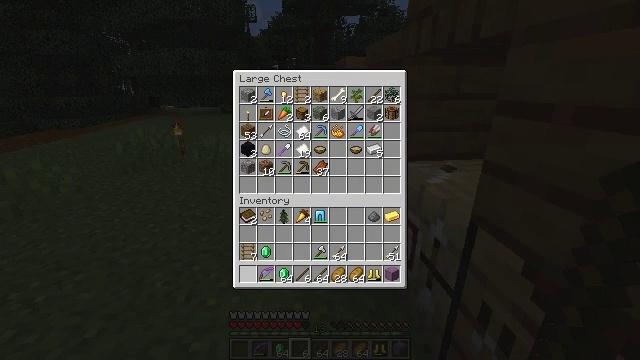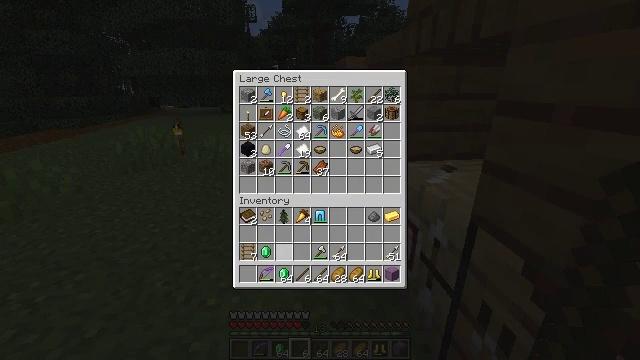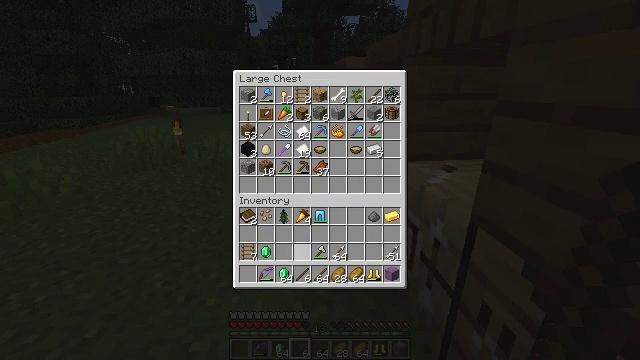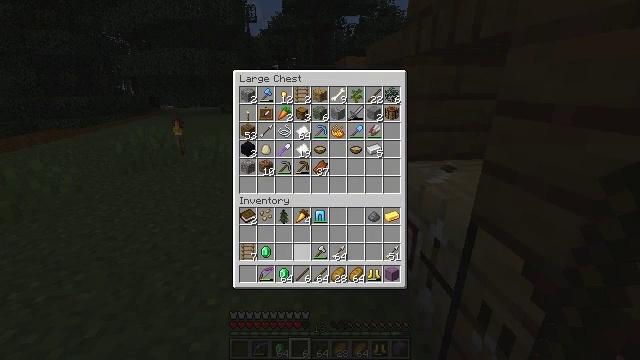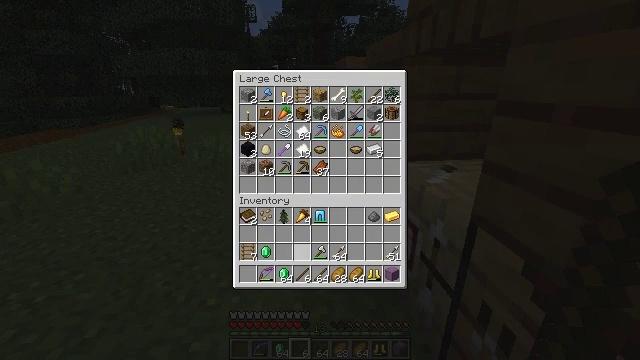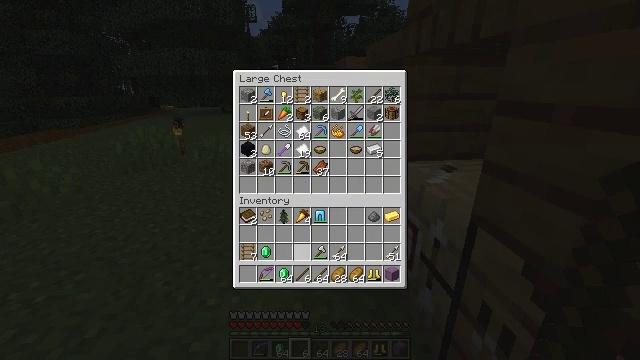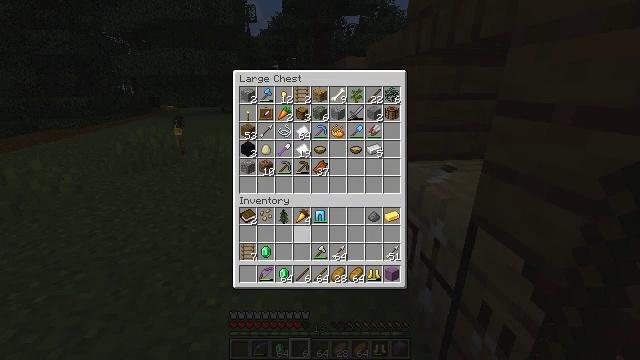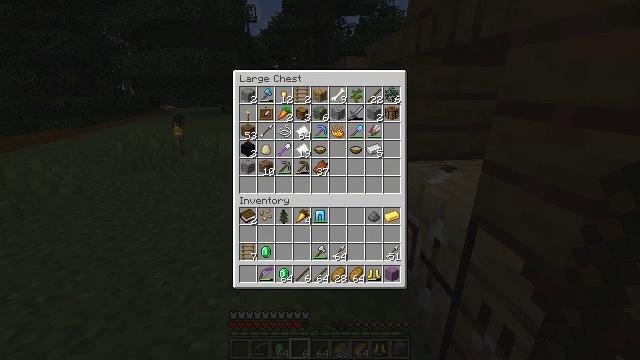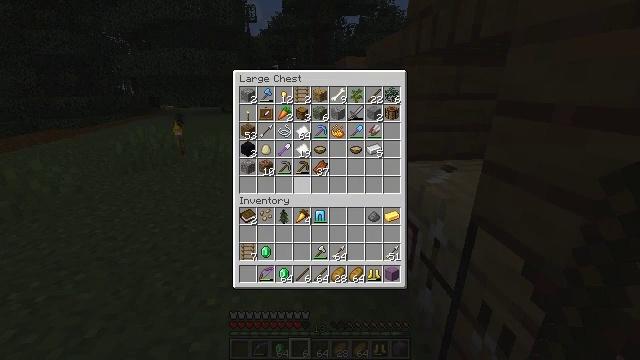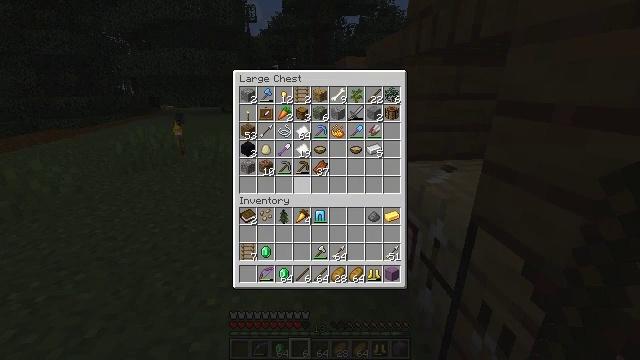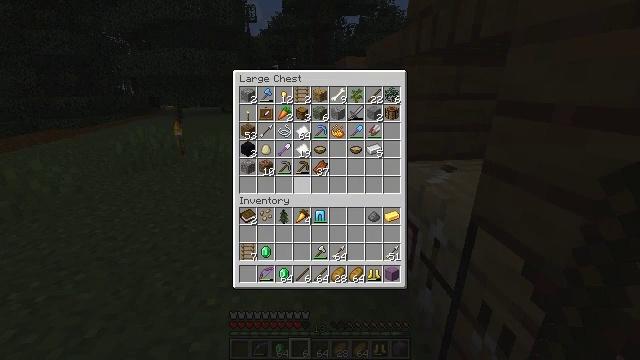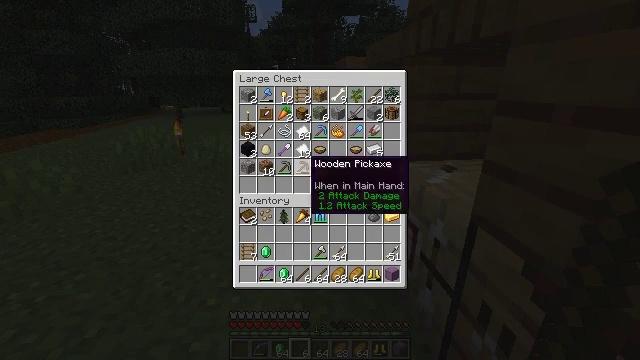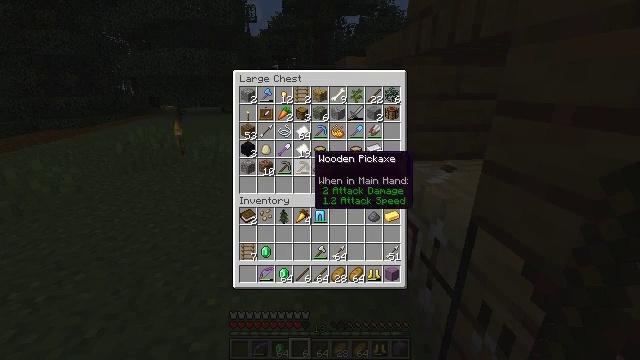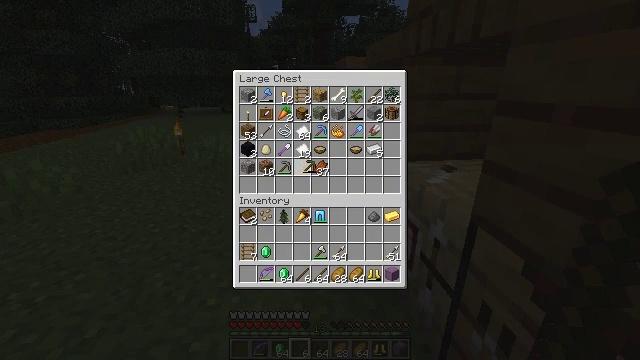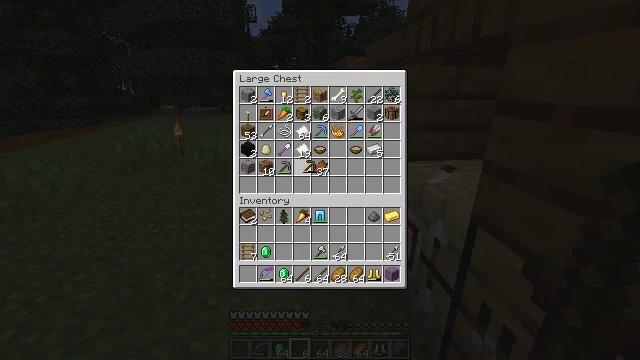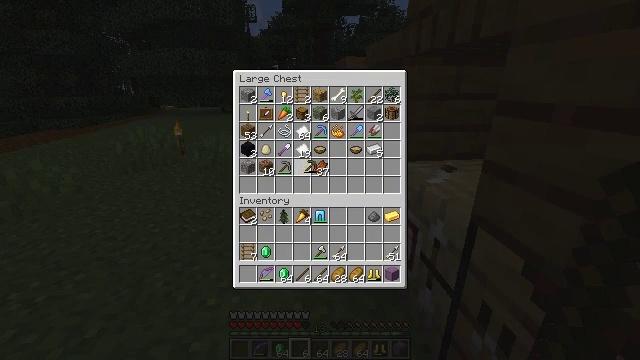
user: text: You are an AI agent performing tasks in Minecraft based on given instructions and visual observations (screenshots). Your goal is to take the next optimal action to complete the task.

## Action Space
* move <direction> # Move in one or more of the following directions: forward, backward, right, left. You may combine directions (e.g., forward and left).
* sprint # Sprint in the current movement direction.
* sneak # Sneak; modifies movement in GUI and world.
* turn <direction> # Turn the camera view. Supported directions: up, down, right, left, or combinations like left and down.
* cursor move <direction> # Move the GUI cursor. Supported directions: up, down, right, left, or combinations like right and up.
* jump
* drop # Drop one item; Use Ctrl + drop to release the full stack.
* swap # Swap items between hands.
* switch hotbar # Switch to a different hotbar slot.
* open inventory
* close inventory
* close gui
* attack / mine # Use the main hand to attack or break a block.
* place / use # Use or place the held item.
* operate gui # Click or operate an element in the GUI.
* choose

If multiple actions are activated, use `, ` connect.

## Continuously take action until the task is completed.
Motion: motion action
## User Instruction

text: Recycle the fletching table.
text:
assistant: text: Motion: sneak, cursor move right and up, operate gui
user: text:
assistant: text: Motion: sneak, cursor move right and up
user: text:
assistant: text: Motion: sneak, operate gui
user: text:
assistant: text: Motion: sneak, operate gui
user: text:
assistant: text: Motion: sneak, operate gui
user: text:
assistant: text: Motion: sneak, cursor move right and up
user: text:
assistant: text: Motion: sneak, cursor move up
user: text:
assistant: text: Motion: sneak, cursor move up
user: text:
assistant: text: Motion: sneak
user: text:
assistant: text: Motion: no_op
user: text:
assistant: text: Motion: cursor move up
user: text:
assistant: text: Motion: no_op
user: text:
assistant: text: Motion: operate gui
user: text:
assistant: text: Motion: operate gui
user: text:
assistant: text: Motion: operate gui
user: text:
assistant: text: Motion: cursor move right and down, operate gui
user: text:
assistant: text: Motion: cursor move left and down
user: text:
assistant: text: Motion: cursor move left and down
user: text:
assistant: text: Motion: cursor move left and down
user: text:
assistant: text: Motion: cursor move left and down
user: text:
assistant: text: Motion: no_op
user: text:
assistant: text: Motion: no_op
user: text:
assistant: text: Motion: no_op
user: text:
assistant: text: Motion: operate gui
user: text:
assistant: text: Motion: operate gui
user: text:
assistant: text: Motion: operate gui
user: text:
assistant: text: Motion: no_op
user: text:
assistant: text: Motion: no_op
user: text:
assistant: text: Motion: no_op
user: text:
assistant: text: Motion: no_op